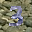
Label: 3